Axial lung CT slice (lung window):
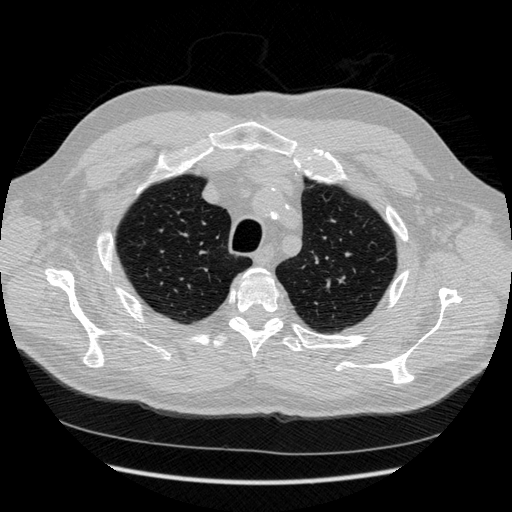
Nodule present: no